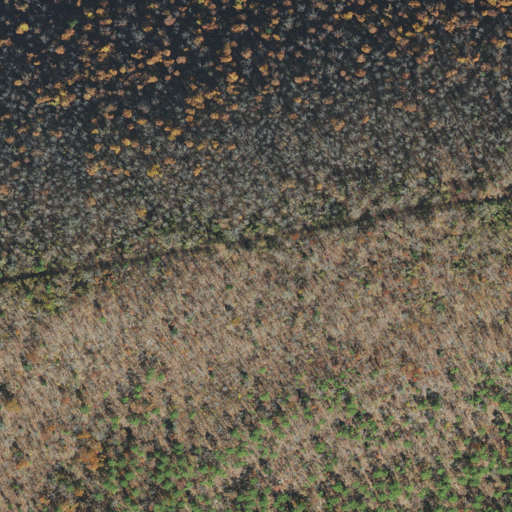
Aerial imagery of ridge(s) in Arkansas named Dutch Creek Mountain containing deciduous forest, mixed forest, and open development